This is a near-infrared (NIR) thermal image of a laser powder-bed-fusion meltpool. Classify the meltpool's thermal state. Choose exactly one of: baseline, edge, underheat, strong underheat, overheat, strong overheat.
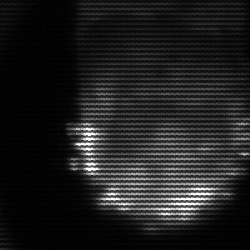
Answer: baseline